Field crop: maize
Growth stage: 1
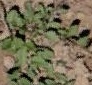
Species: convolvulus